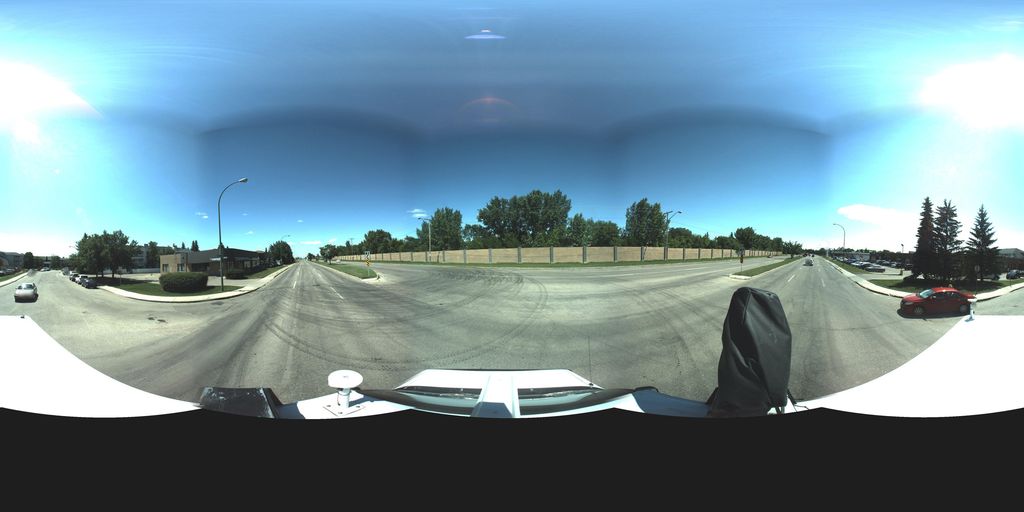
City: saskatoon